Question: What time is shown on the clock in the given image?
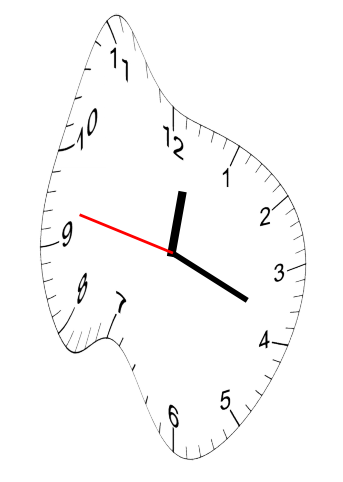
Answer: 12:18:47